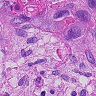
Metastatic tissue present: yes